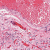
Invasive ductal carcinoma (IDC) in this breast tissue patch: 0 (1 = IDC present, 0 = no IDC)